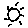
Label: sun